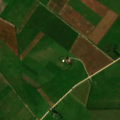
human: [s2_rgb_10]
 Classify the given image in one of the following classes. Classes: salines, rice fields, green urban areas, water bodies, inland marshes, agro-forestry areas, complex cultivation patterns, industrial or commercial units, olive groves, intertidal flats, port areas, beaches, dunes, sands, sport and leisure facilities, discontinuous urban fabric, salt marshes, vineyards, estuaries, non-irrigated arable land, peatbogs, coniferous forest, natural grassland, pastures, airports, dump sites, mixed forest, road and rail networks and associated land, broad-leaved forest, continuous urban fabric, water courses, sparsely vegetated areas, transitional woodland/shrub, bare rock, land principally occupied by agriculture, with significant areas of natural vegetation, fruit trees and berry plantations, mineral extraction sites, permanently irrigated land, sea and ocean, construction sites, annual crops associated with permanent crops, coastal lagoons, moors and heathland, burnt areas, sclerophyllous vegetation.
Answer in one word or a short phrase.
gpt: non-irrigated arable land, complex cultivation patterns